Question: My application files are bellow, I want to get 'sharethis.png' file in java code , What is syntax ?

I used this ...
'Bitmap bMap = BitmapFactory.decodeFile("file:///android_asset/www/sharethis.png");'
but not working
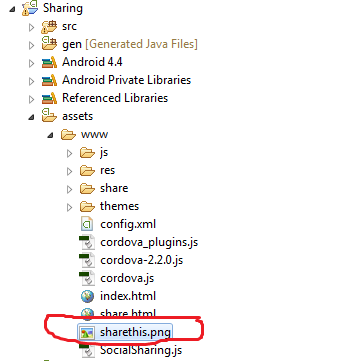
Answer: Instead of using the assets , put the file into '/res/raw' , and you can then access it using the following 'android.resource://com.your.packagename/" + R.raw.sharethis'